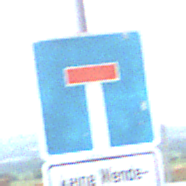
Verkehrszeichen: Sackgasse
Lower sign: HinweisGeaenderteVorfahrtVerkehrsfuehrungVerkehrsregelung3
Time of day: MorningAfternoon
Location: Outdoor (RoadRail)
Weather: PartlyCloudy
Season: NotSpecified
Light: Natural